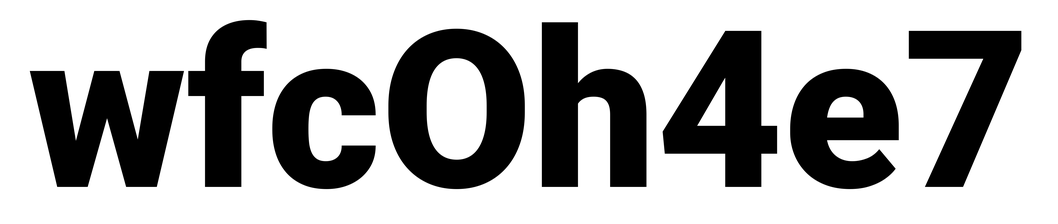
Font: Roboto_Black